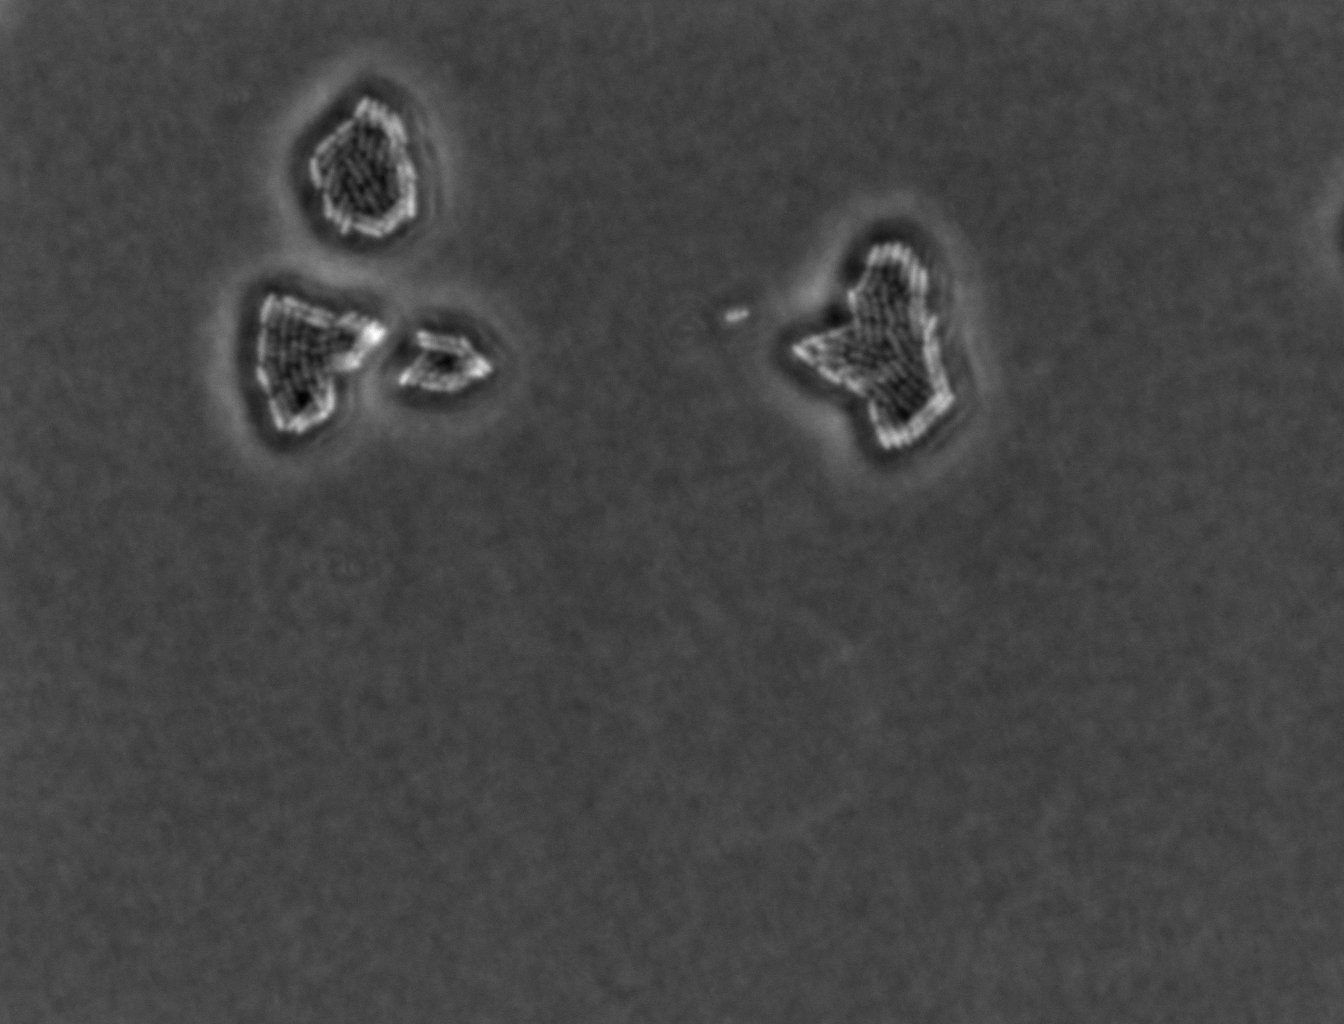
Phase contrast microscopy, 60x objective, 3 h incubation, 1.5% agar